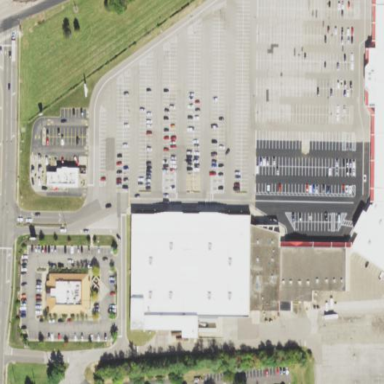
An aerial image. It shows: Mall.